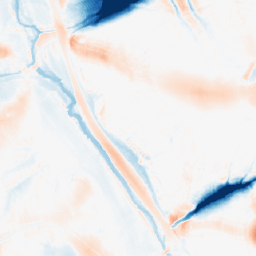
Category: morphological
Decomposition family: morphological_ellipse
Decomposition parameters: operation: average
width: 50
height: 50
Upsampling method: area
Upsampling parameters: scale: 2
Upsampling scale: 2